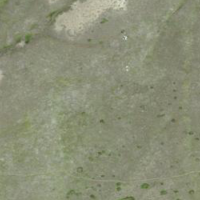
EUNIS habitat code: 26
Species observed at this site:
Vaccinium vitis-idaea
Botrychium lunaria